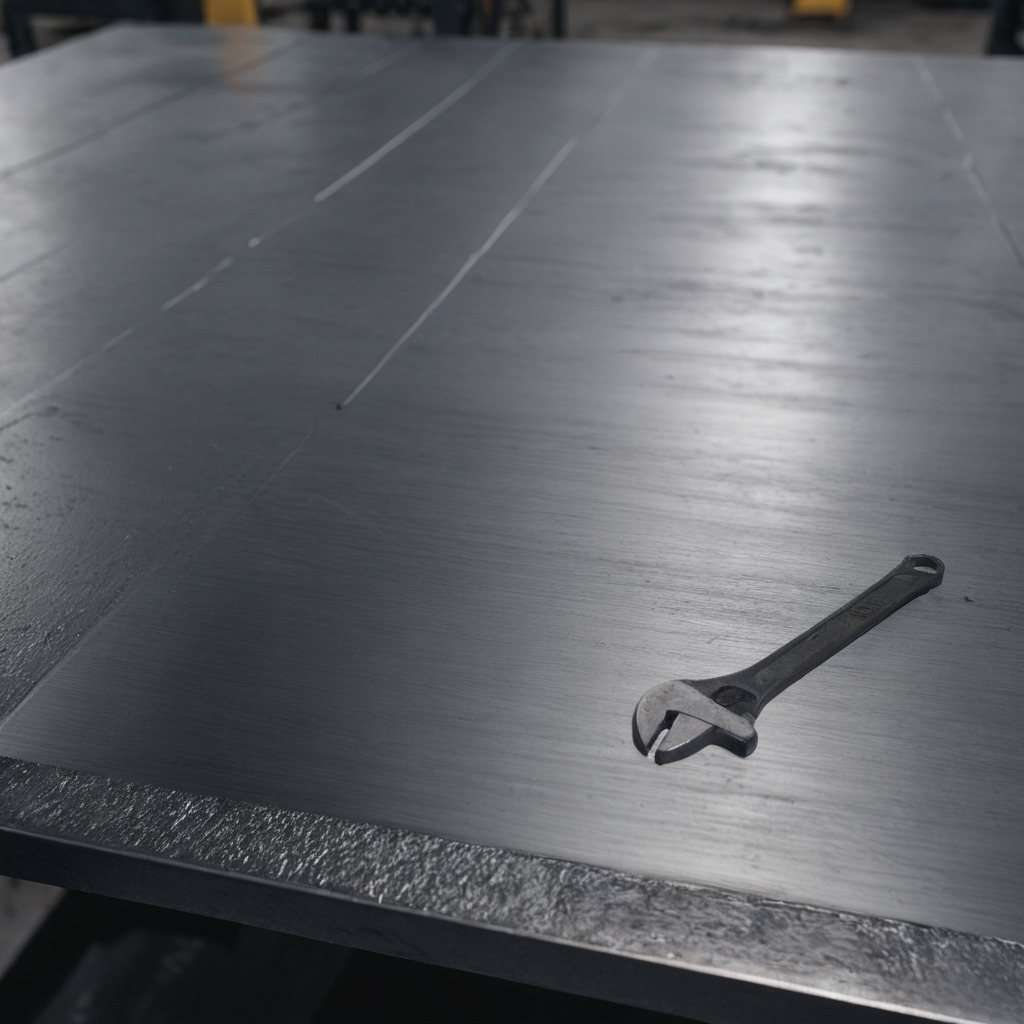
An wrench lies on a cold steel table in a mining workshop gritty textures.